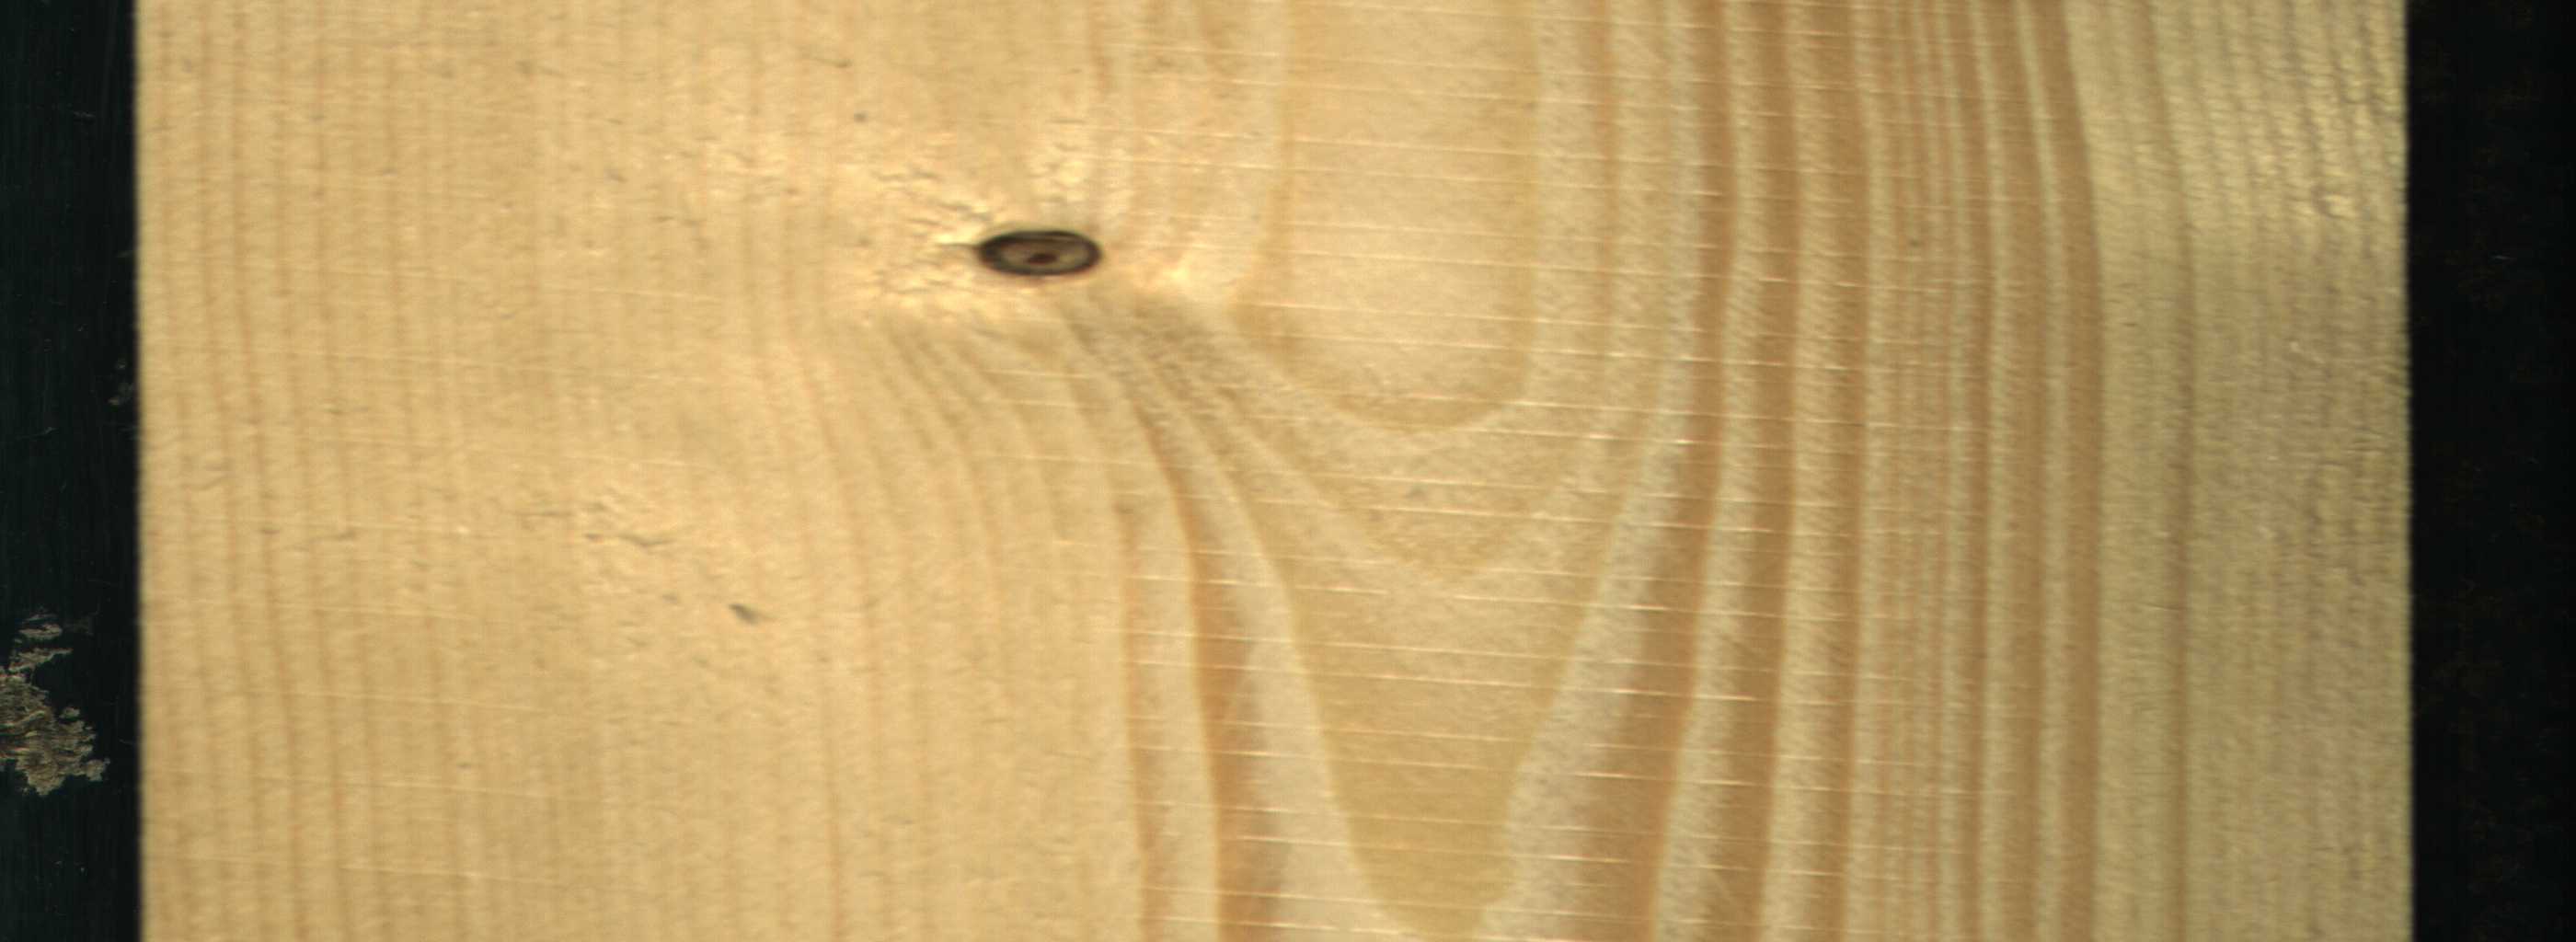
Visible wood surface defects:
Dead_Knot